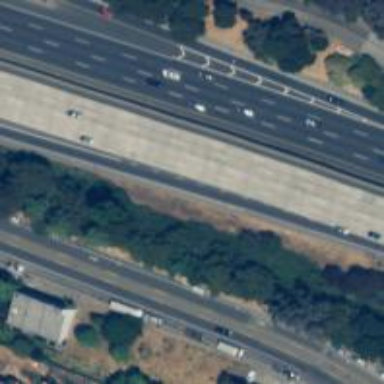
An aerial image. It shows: Motorway link.